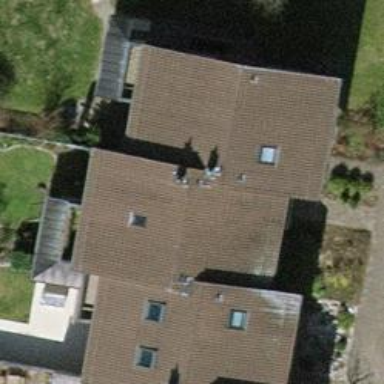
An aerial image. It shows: Terrace building with gabled roof.